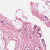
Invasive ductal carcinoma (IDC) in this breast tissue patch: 0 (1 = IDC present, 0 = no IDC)